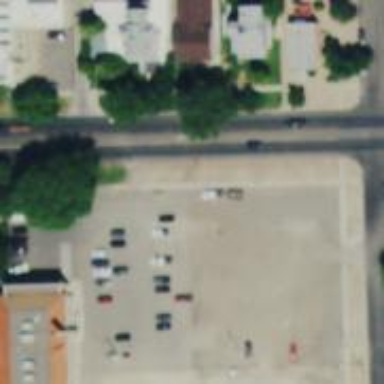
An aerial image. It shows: Parking space.